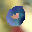
Label: 0